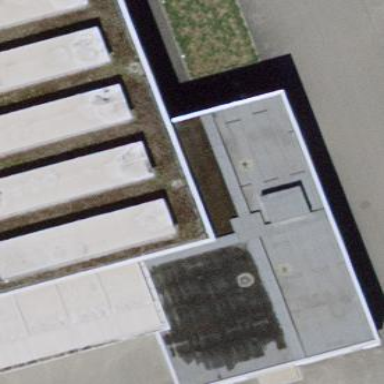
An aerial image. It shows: Industrial building.